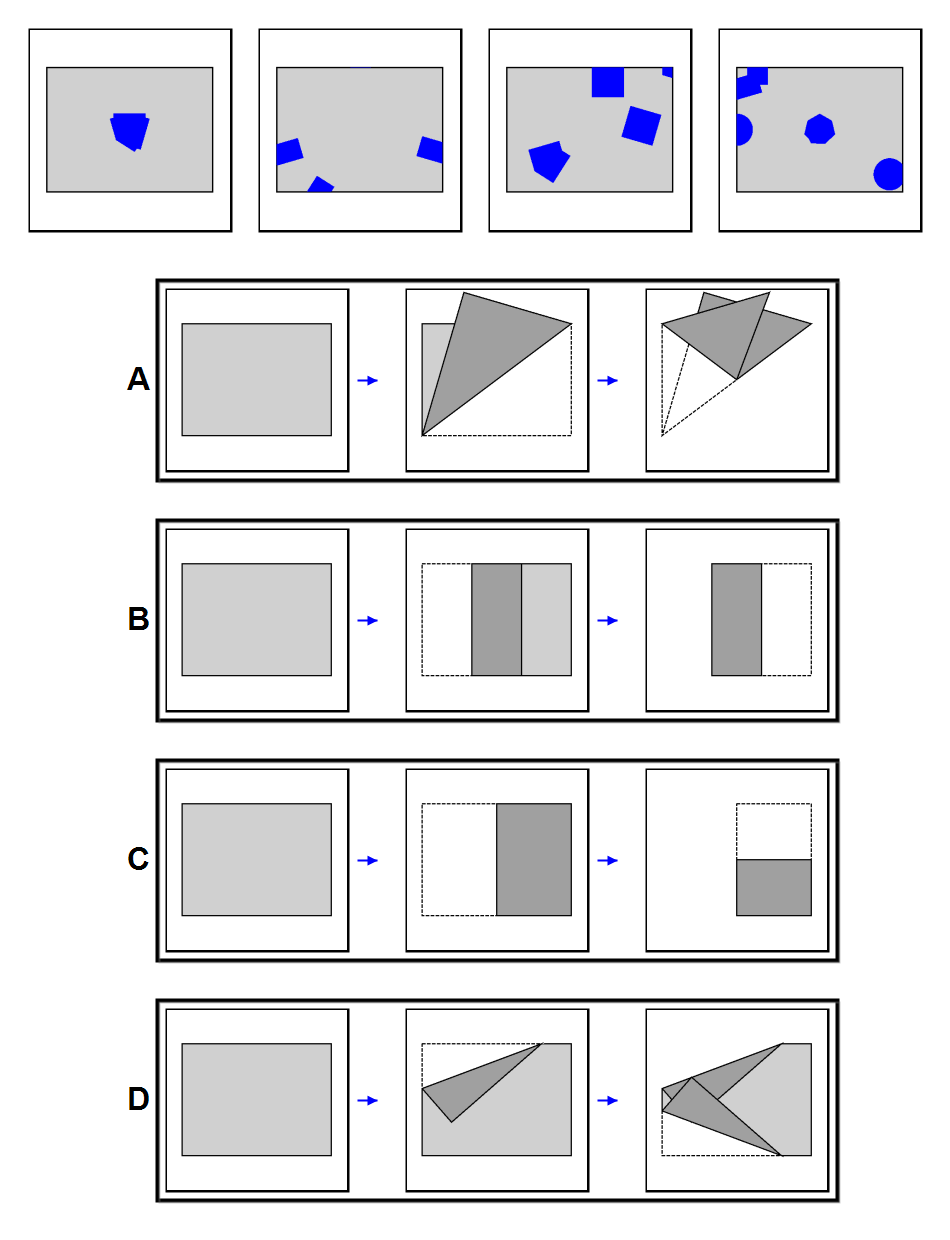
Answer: A